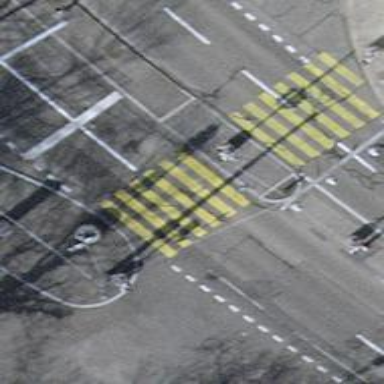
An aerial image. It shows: Footway with zebra crossing.